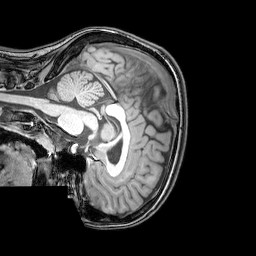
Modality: T1w
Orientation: sagittal
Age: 24
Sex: female
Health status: healthy
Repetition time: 0.081 s
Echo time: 0.037 s